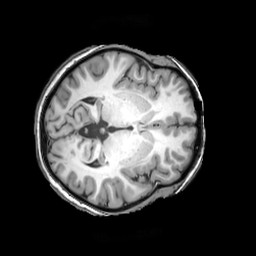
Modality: T1w
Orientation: axial
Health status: healthy